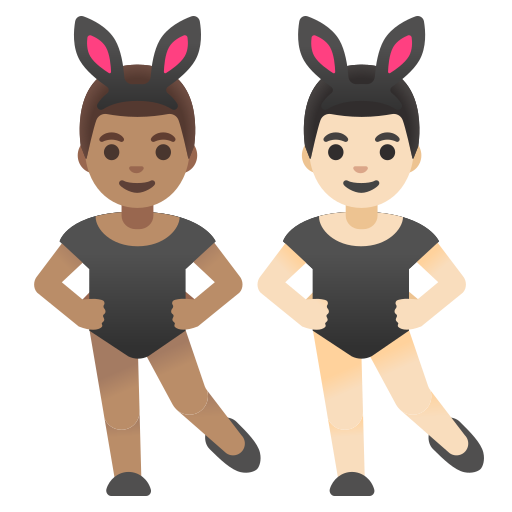
Emoji: 👨🏽‍🐰‍👨🏻